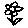
Label: flower